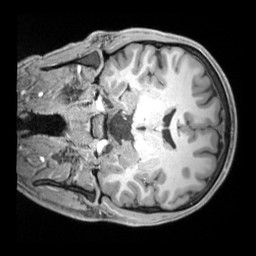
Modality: T1w
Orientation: coronal
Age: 23
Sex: male
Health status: ill
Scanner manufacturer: siemens
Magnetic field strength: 3 T
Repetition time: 2.2 s
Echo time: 0.00218 s